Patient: sex F, age 27
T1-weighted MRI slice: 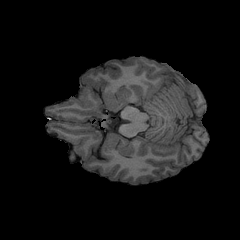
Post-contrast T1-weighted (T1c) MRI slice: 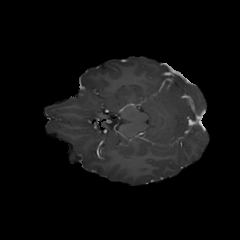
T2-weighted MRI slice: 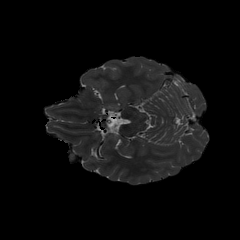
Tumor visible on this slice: no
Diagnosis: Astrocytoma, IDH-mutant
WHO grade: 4